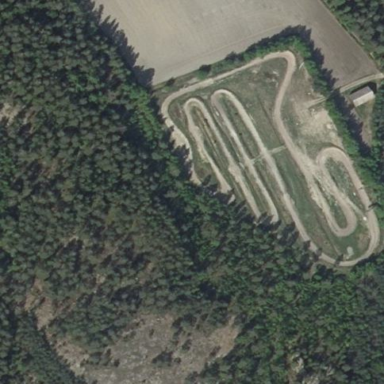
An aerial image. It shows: Motocross track on leisure land.